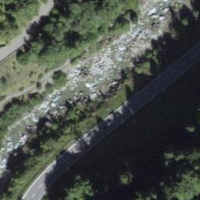
EUNIS habitat code: 15
Species observed at this site:
Hippocrepis emerus